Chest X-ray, PA view. Patient: 55 years old, sex M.
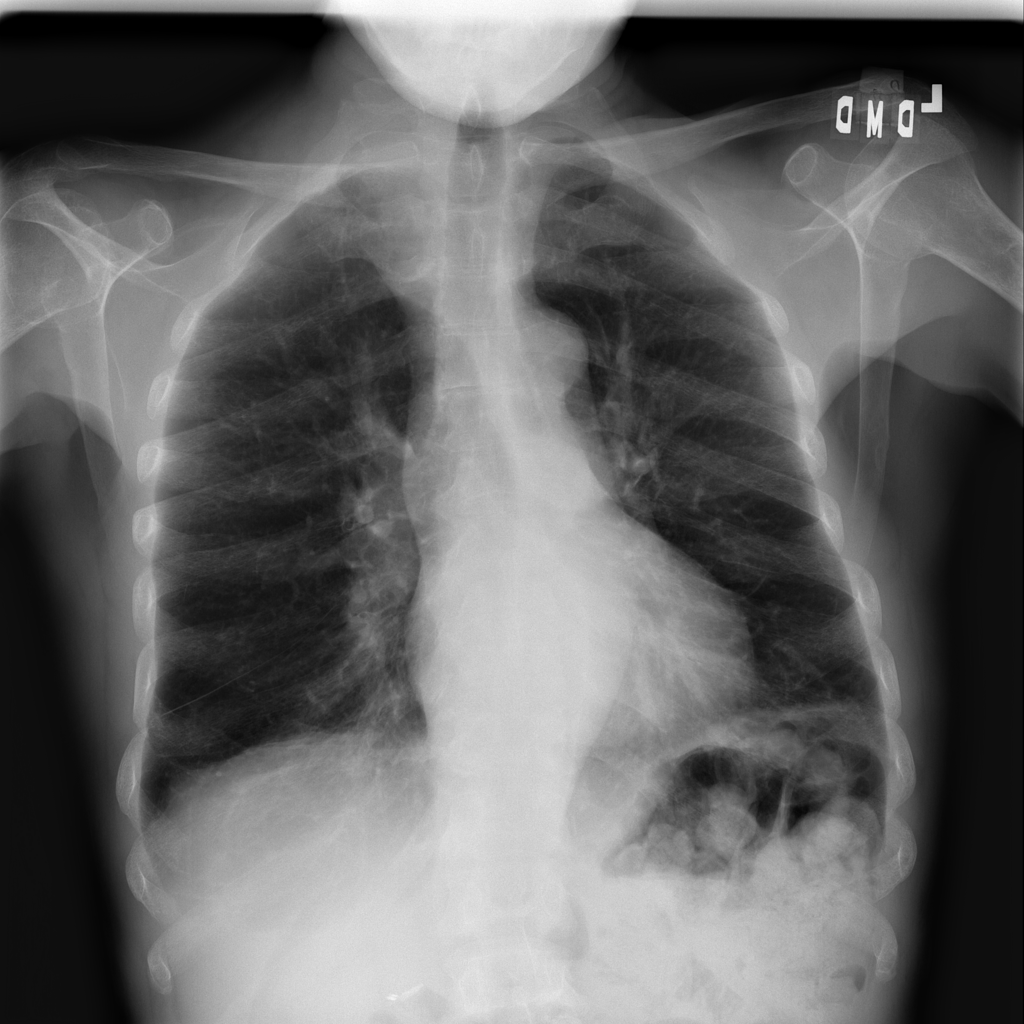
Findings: Atelectasis